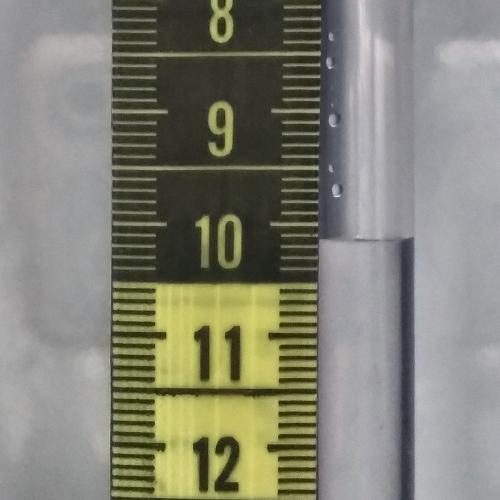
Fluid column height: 10.1 cm